Field crop: tomato
Growth stage: 1
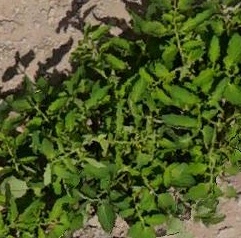
Species: tomato